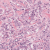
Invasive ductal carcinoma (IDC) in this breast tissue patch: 1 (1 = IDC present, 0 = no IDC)